Question: I created a grammar for a Scheme-like language interpreter. Initially, I had one semantic predicate for the if-then-else statement to control evaluation i.e. when the conditional is true only the 'then' is evaluated; when it's false, only the 'else' is evaluated. To add type-checking functionality, I added a second semantic predicate enclosing the first one. It's a hack, though, because to type-check or evaluate I have to manually change the global boolean 'typeCheck' to either true or false.
The AST for the IF statement now has two branches. The first (IFT) is for type-checking the IF statement's arguments. [this is why of two predicates; to type-check, all arguments must be evaluated] The second branch (IFE) is for evaluating the short-circuiting if-then-else. The problem started when I added a second semantic predicate that enclosed the first, getting the infamous "no viable alternative at input" error. After getting nowhere slowly, I created new grammars with just the essentials. Same issue. Here is the stripped down AST:

Though I have never experienced one, I've seen issues reported on SO with the ANTLR IDE in Eclipse. So I fired up ANTLRWorks, debugged the parser grammar, then tried to debug the tree grammar. Versions 1.4.3 and 1.4.2 both popup this box, "". I click OK then in the debugger click Step Forward just once and the java.exe*32 process dies. As a final test, I manually compiled from the command line with antlr-3.3 and antlr-3.4 complete jars, no change.
The parser:
'''
grammar NestedSemPreds;
options {
output = AST;
ASTLabelType = CommonTree;
}
tokens {
IF;
IFT;
IFE;
}
/** parser rules **/
ifstmt : '(' 'if' COND THEN ELSE ')' NEWLN
-> ^(IF ^(IFT COND THEN ELSE)
^(IFE COND THEN ELSE)
)
;
/** lexer rules **/
COND : 'true' ;
THEN : 'then' ;
ELSE : 'else' ;
COMMENT : ('//' .* NEWLN) { skip(); } ; //for lines in datafile I don't want processed
NEWLN : '
'? '
' ;
WS : (' '|' ')+ { skip(); } ;
'''
The tree grammar:
'''
tree grammar treeEval;
options {
tokenVocab = NestedSemPreds;
ASTLabelType = CommonTree;
}
@members {
boolean typeCheck = false;
}
ifstmt
@init {
boolean condition = true;
}
: ^(IF (
{typeCheck}? => //{System.out.println("typeCheck is true");}
^(IFT COND THEN ELSE) {System.out.println("IFT COND THEN ELSE");}
^(IFE . . .) {System.out.println(" SKIP IFE WITH . WILDCARD");}
| {!typeCheck}? => //{System.out.println("typeCheck is false");}
^(IFT . . .) {System.out.println("skip ift with . wildcard");}
^(IFE COND
( {condition}? => ({System.out.println(" condition is true");}
THEN . {System.out.println(" evaluate THEN");})
| {!condition}? => ({System.out.println(" condition is false");}
. ELSE {System.out.println(" evaluate else");})
)//close inner predicate
)//close ^IFE
)//close outer predicate
)//close ^IF
;
'''
I couldn't find any particular issues on nested semantic predicates, but I didn't find any examples either. Why is this code failing? Any ideas on the issue with ANTLRWorks debugger?
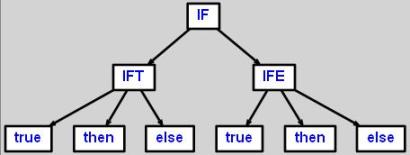
Answer: Using Bart's comment about not needing to "add a predicate before the second alternative", I did some additional testing. All tested options were valid syntax so I think this is an ANTLR bug. To cut to the chase, here is what works:
'''
ifstmt
@init {
boolean condition = true;
}
: ^(IF (
{typeCheck}? => ^(IFT COND THEN ELSE) {System.out.println("IFT COND THEN ELSE");}
. //MUST use only one dot
| {!typeCheck}? => . //also works with ^(IFT . . .) here
^(IFE COND
( {condition}? => ({System.out.println(" condition is true");}
THEN . {System.out.println(" evaluate THEN");})
| {!condition}? => //this inner 2nd predicate not required
. ELSE {System.out.println(" evaluate else");})
)//close inner predicates
)//close ^IFE
)//close outer predicates
)//close ^IF
;
'''
These two steps are :
1. Both outer predicates, {typeCheck}? and {!typeCheck}?, are necessary.
2. The first outer predicate, a single . operator to skip the whole subtree
As noted in the code sample, it still works with either of these two syntax changes:
1. The second outer predicate, {!typeCheck}?, can use a single . or the original ^(IFT . . .) syntax.
2. The second inner predicate is optional, as Bart mentioned.
Another solution that worked was to manually process the node stream and add appropriate code, but that's not as clean as letting ANTLR do its thing.